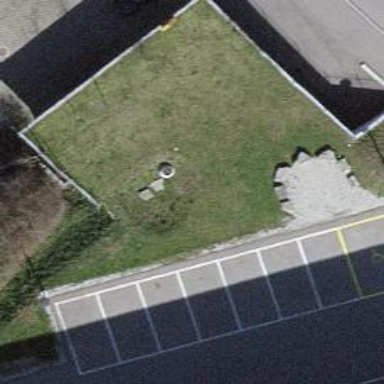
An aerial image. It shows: Garages as part of the building.